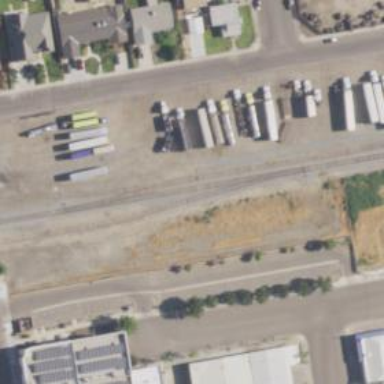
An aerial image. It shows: Railway siding for service.